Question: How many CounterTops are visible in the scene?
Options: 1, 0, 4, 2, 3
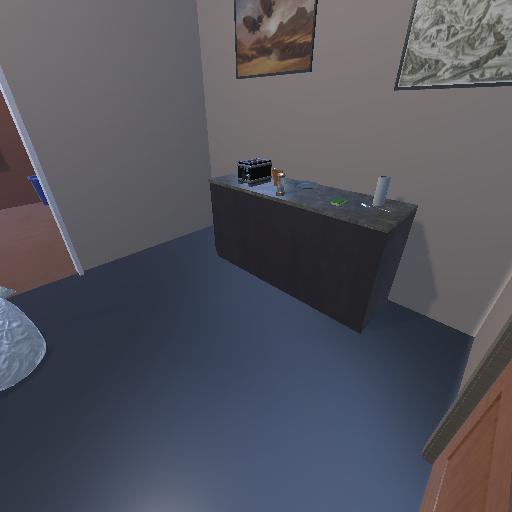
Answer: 1